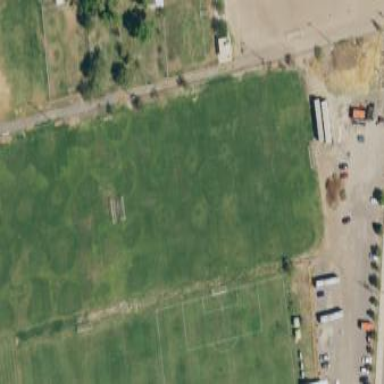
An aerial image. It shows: Soccer pitch for leisure land activities.